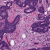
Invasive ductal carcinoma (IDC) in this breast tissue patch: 1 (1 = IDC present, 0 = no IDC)